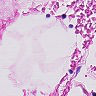
Metastatic tissue present: no